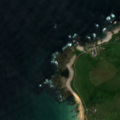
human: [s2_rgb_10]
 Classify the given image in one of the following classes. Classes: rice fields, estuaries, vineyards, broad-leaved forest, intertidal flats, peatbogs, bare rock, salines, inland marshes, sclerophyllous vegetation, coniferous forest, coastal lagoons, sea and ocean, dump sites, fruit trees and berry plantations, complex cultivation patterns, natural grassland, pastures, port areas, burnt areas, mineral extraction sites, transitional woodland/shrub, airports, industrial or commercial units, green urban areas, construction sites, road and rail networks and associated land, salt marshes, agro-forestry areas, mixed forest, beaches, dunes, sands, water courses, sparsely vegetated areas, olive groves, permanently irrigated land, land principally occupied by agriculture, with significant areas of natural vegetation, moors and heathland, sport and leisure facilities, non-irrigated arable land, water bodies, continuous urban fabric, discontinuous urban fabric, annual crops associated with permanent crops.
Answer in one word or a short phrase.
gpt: beaches, dunes, sands, intertidal flats, sea and ocean